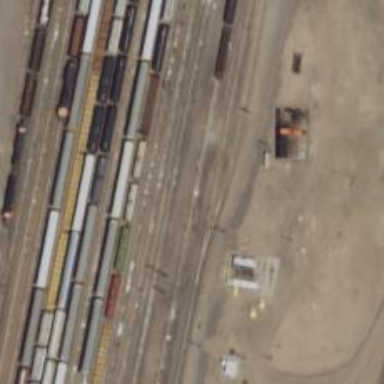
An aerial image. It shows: Railway yard used for servicing trains.